Field crop: maize
Growth stage: 2
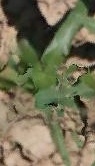
Species: maize